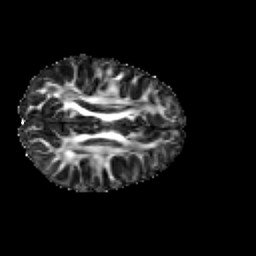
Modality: FA
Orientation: axial
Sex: female
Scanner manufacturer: siemens
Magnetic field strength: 3 T
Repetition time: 5 s
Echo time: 0.071 s